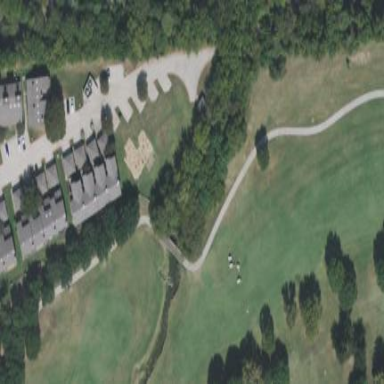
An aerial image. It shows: Grassy area designated as golf fairway.